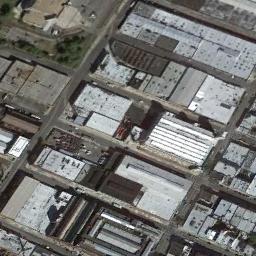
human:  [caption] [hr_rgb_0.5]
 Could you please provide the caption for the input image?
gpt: The industrial area has lots of neatly arranged workshops and some roads go through the industrial area .

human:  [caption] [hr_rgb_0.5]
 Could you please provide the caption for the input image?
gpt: There are many houses in the industrial area .

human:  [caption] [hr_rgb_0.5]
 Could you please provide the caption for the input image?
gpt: Neatly planned factories and roads in an industrial area .

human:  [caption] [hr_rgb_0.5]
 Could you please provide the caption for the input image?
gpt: The industrial area is large .

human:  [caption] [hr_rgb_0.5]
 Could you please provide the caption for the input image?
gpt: There are some white buildings and gray buildings on the industrial area .